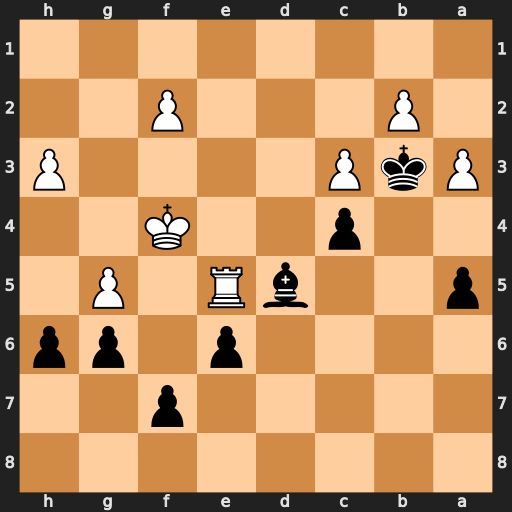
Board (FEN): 8/5p2/4p1pp/p2bR1P1/2p2K2/PkP4P/1P3P2/8
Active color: b
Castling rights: -
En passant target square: -
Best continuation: hxg5+ Rxg5 Kxb2 Ke3 Kxa3 Kd4 a4 Re5 f5